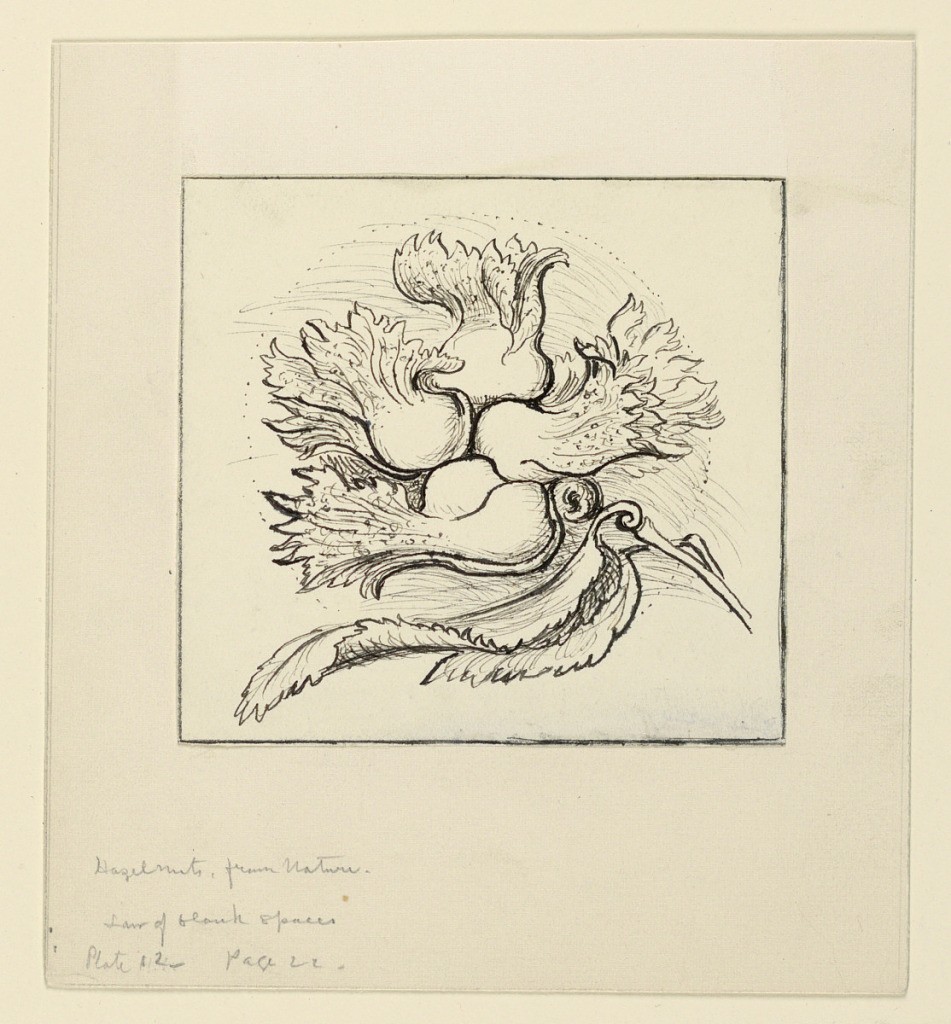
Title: Project for Illustration: Hazelnuts from Nature
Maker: Samuel Colman, American, 1832–1920
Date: ca. 1881
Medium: Pen and black ink on paper
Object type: Drawing
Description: A bough with leaves and hazelnuts. Design encircled by dots. Framing lines in graphite.